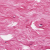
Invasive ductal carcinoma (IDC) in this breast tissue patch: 0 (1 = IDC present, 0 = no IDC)